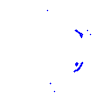
Particle: kaon